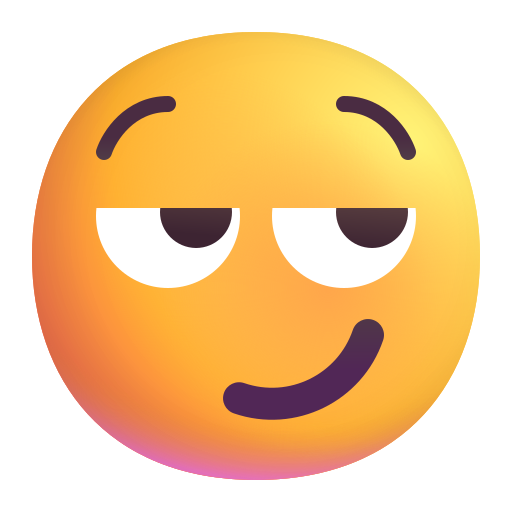
smirking face color